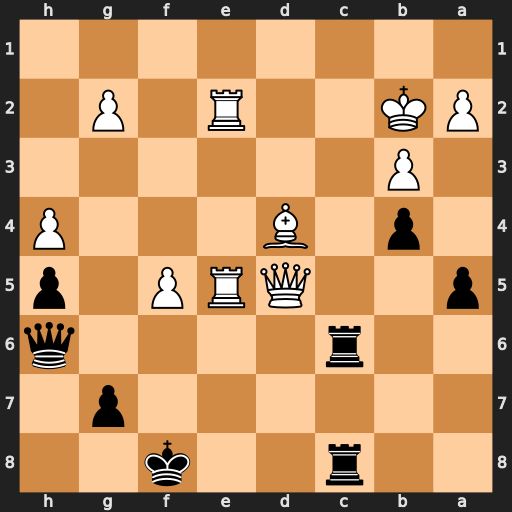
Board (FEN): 2r2k2/6p1/2r4q/p2QRP1p/1p1B3P/1P6/PK2R1P1/8
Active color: b
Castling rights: -
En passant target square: -
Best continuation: Qc1#